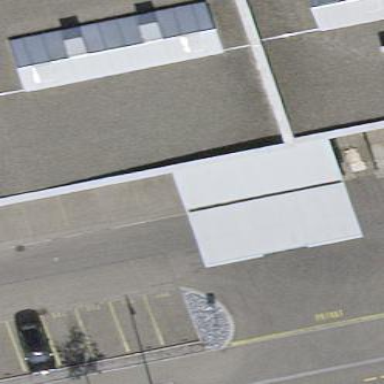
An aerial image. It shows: View of roof of building.